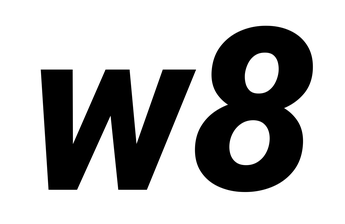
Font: Roboto-Italic_ExtraBold_Italic